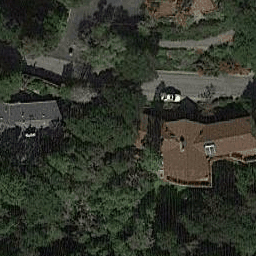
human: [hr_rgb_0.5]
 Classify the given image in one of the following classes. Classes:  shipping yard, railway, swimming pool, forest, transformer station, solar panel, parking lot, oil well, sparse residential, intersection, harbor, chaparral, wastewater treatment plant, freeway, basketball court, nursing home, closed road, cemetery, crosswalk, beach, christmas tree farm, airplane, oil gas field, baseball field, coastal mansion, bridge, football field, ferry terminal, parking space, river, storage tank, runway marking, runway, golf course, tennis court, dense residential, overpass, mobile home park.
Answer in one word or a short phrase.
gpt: sparse residential